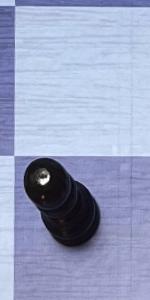
Label: Pawn_Black